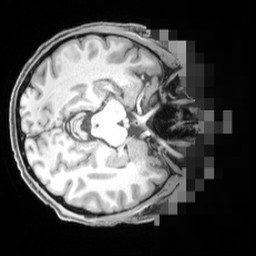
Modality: T1w
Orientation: axial
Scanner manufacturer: siemens
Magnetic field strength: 3 T
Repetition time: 2.55 s